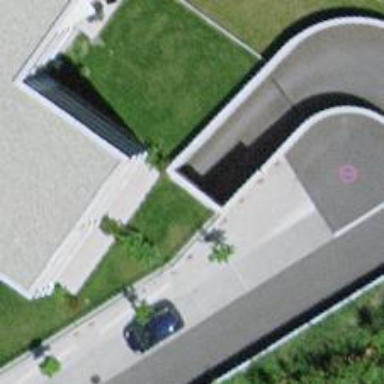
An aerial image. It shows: Parking area.